Question: I want to create gap between listview cells but i didn't find any suitable method to do this task.
Is there any method in css or java code to create gap between them?
Here is what I am looking for:

Thanks in advances,
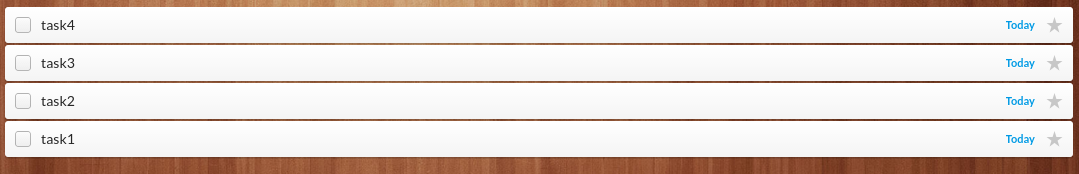
Answer: Use a "nested background" combined with padding in the css for 'list-cell'. The following gives a result that is close to your screenshot:
list-view-cell-gap.css:
'''
.list-view {
-fx-padding: 3px ;
-fx-background-color: darkred ;
}
.list-cell {
-fx-padding: 2px ;
-fx-background-color: transparent, -fx-background ;
-fx-background-insets: 0px, 2px ;
}
.list-cell:empty {
-fx-padding: 2px ;
-fx-background-color: transparent ;
-fx-background-insets: 0 ;
}
'''
Test code:
'''
import java.util.stream.IntStream;
import javafx.application.Application;
import javafx.scene.Scene;
import javafx.scene.control.ListView;
import javafx.scene.layout.BorderPane;
import javafx.stage.Stage;
public class ListViewStyleExample extends Application {
@Override
public void start(Stage primaryStage) {
ListView<String> listView = new ListView<>();
IntStream.rangeClosed(1, 20).mapToObj(Integer::toString)
.map("Item "::concat).forEach(listView.getItems()::add);
Scene scene = new Scene(new BorderPane(listView), 250, 400);
scene.getStylesheets().add("list-view-cell-gap.css");
primaryStage.setScene(scene);
primaryStage.show();
}
public static void main(String[] args) {
launch(args);
}
}
'''